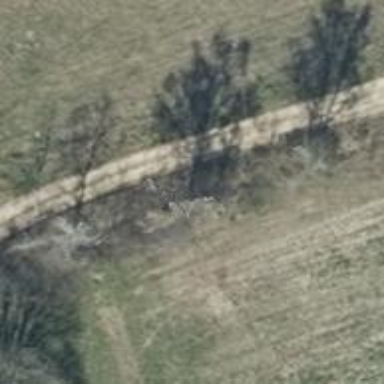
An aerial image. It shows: Row of deciduous broadleaved trees.